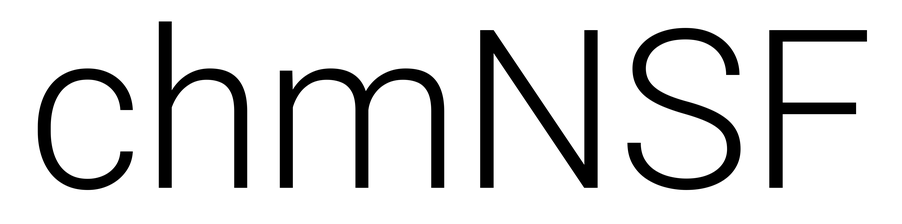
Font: Roboto_Light